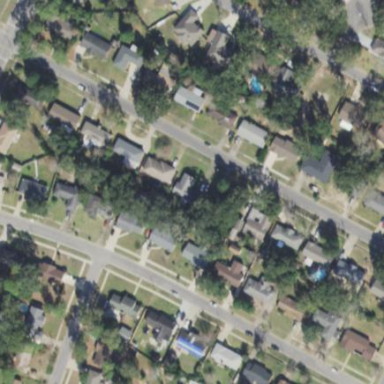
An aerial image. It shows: Single-family residential area.